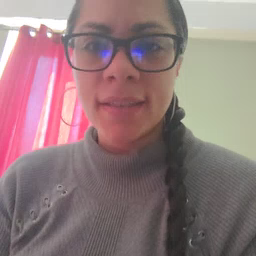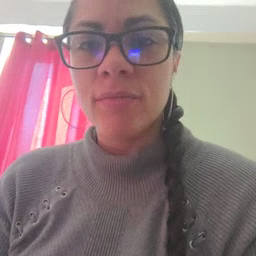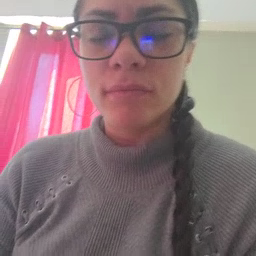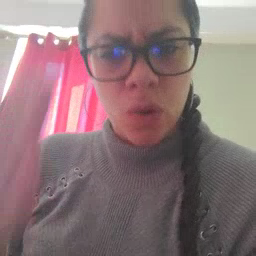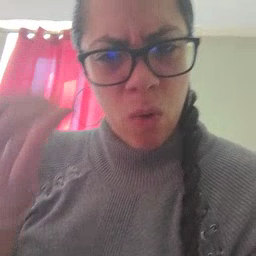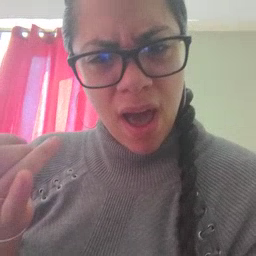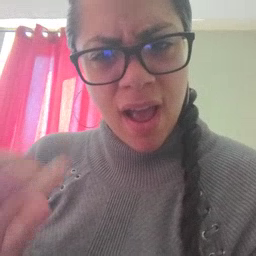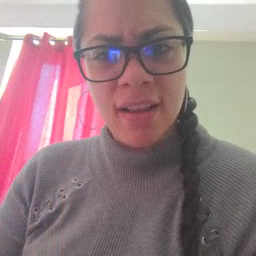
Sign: why